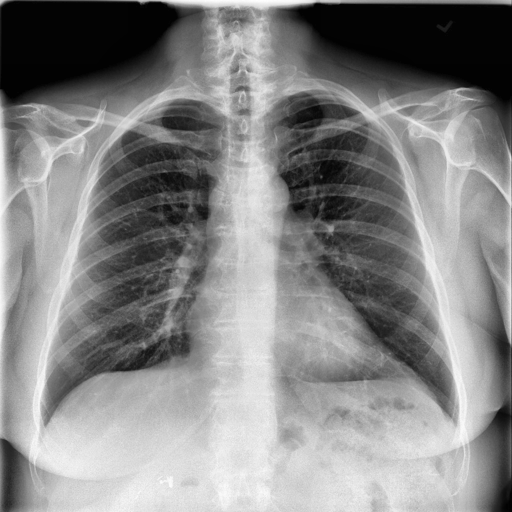
Finding: NORMAL